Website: lowes
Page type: cart
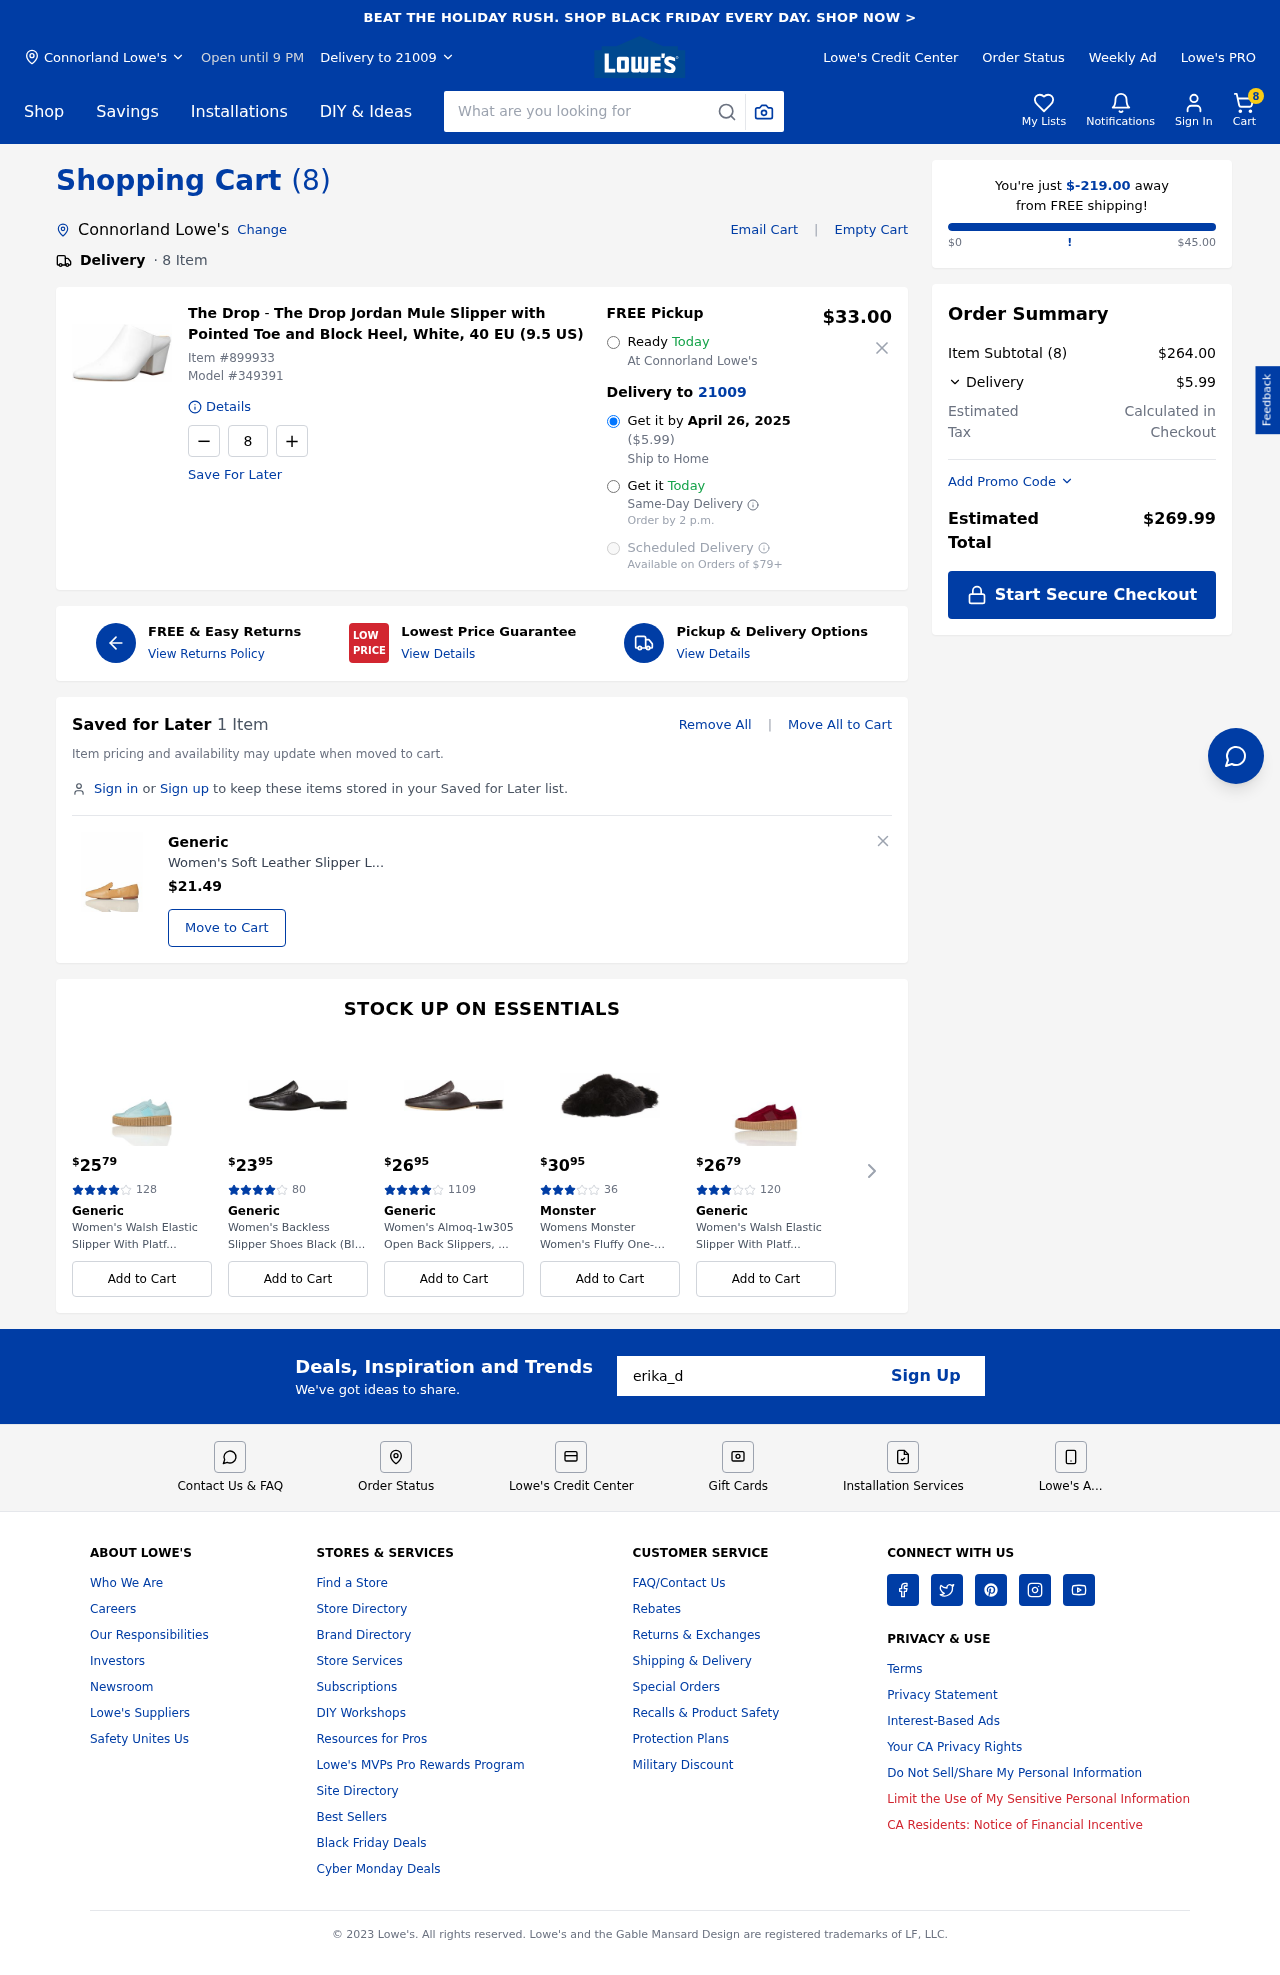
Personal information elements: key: PII_CITY
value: Connorland Lowe's
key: PII_EMAIL
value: erika_dudley@yahoo.com
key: PII_POSTCODE
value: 21009
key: PII_CITY2
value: Connorland Lowe's
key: PII_CITY3
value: Connorland
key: PII_POSTCODE2
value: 21009
Product elements: key: PRODUCT1_BRAND
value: The Drop
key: PRODUCT1_NAME
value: The Drop Jordan Mule Slipper with Pointed Toe and Block Heel, White, 40 EU (9.5 US)
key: PRODUCT1_PRICE
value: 33
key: PRODUCT1_QUANTITY
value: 8
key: PRODUCT2_BRAND
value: Generic
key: PRODUCT2_NAME
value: Women's Soft Leather Slipper Loafer, Braun (Pale Tan), US 5.5
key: PRODUCT2_PRICE
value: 21.49
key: PRODUCT1_ITEM_NUMBER
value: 899933
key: PRODUCT1_MODEL_NUMBER
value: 349391
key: PRODUCT3_PRICE
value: $2579
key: PRODUCT3_NUM_RATINGS
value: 128
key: PRODUCT3_BRAND
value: Generic
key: PRODUCT3_NAME
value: Women's Walsh Elastic Slipper With Platf...
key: PRODUCT4_PRICE
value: $2395
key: PRODUCT4_NUM_RATINGS
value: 80
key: PRODUCT4_BRAND
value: Generic
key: PRODUCT4_NAME
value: Women's Backless Slipper Shoes Black (Bl...
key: PRODUCT5_PRICE
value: $2695
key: PRODUCT5_NUM_RATINGS
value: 1109
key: PRODUCT5_BRAND
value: Generic
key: PRODUCT5_NAME
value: Women's Almoq-1w305 Open Back Slippers, ...
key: PRODUCT6_PRICE
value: $3095
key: PRODUCT6_NUM_RATINGS
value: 36
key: PRODUCT6_BRAND
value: Monster
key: PRODUCT6_NAME
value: Womens Monster Women's Fluffy One-Strap ...
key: PRODUCT7_PRICE
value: $2679
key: PRODUCT7_NUM_RATINGS
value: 120
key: PRODUCT7_BRAND
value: Generic
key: PRODUCT7_NAME
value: Women's Walsh Elastic Slipper With Platf...
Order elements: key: ORDER_NUM_ITEMS
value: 8
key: ORDER_DELIVERY_DATE
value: April 26, 2025
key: ORDER_SHIPPING_COST2
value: $5.99
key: ORDER_SHIPPING_AWAY
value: $-219.00
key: ORDER_SUBTOTAL
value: $264.00
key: ORDER_SHIPPING_COST
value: $5.99
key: ORDER_TOTAL
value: $269.99
Search elements: key: HEADER_SEARCH
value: What are you looking for
Other elements: key: SAVED_NUM_ITEMS
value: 1 Item